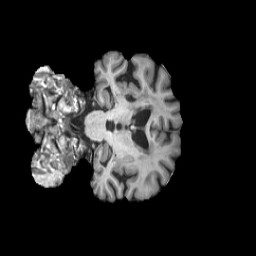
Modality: T1w
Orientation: coronal
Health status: healthy